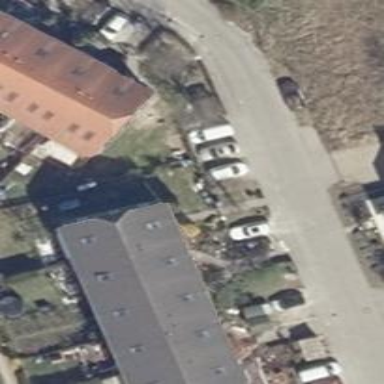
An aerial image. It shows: Apartment building with dome-shaped roof.